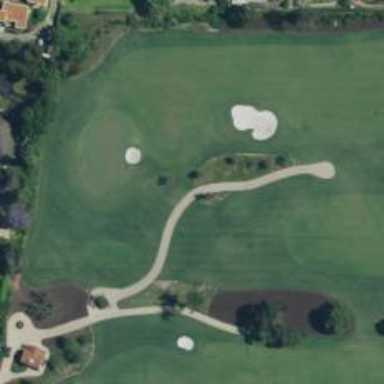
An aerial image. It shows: Path designated for golf carts.